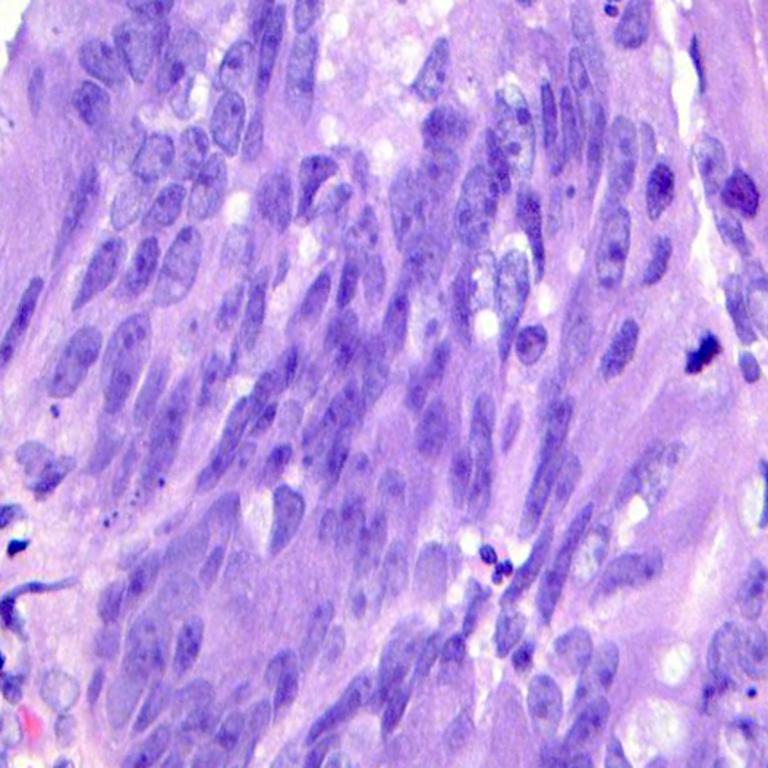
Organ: colon
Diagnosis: adenocarcinomas